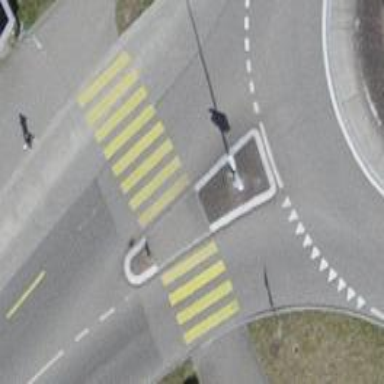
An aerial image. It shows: Uncontrolled zebra crossing with pedestrian island.